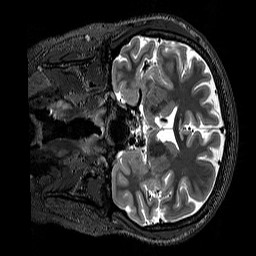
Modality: T2w
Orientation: coronal
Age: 26
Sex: female
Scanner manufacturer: siemens
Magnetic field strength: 3 T
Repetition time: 3.2 s
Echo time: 0.728 s